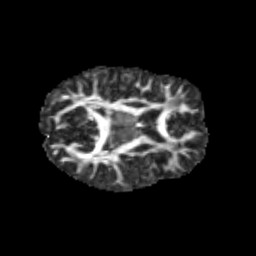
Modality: FA
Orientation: axial
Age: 13
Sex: male
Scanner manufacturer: siemens
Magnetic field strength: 3 T
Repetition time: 3.8 s
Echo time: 0.07 s